Interaction volume radius: 5 \u00c5
Interaction volume height: 25 \u00c5
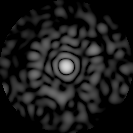
Disorder parameter: 0.8696